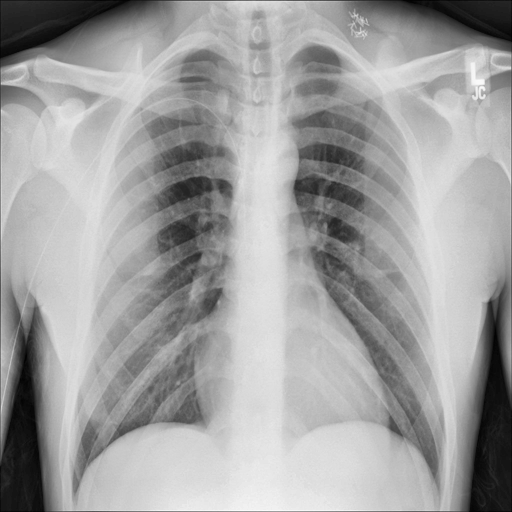
Finding: NORMAL